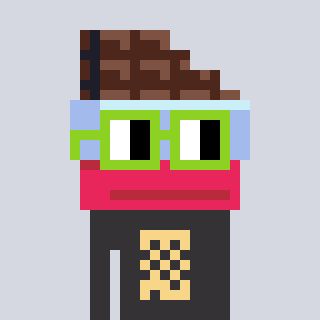
a pixel art character with square light green glasses, a chocolate-shaped head and a grayscale-colored body on a cool background